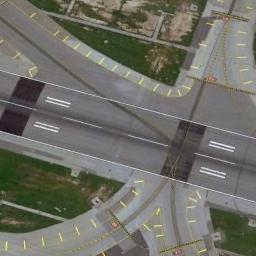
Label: runway